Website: crate-barrel
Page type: payment
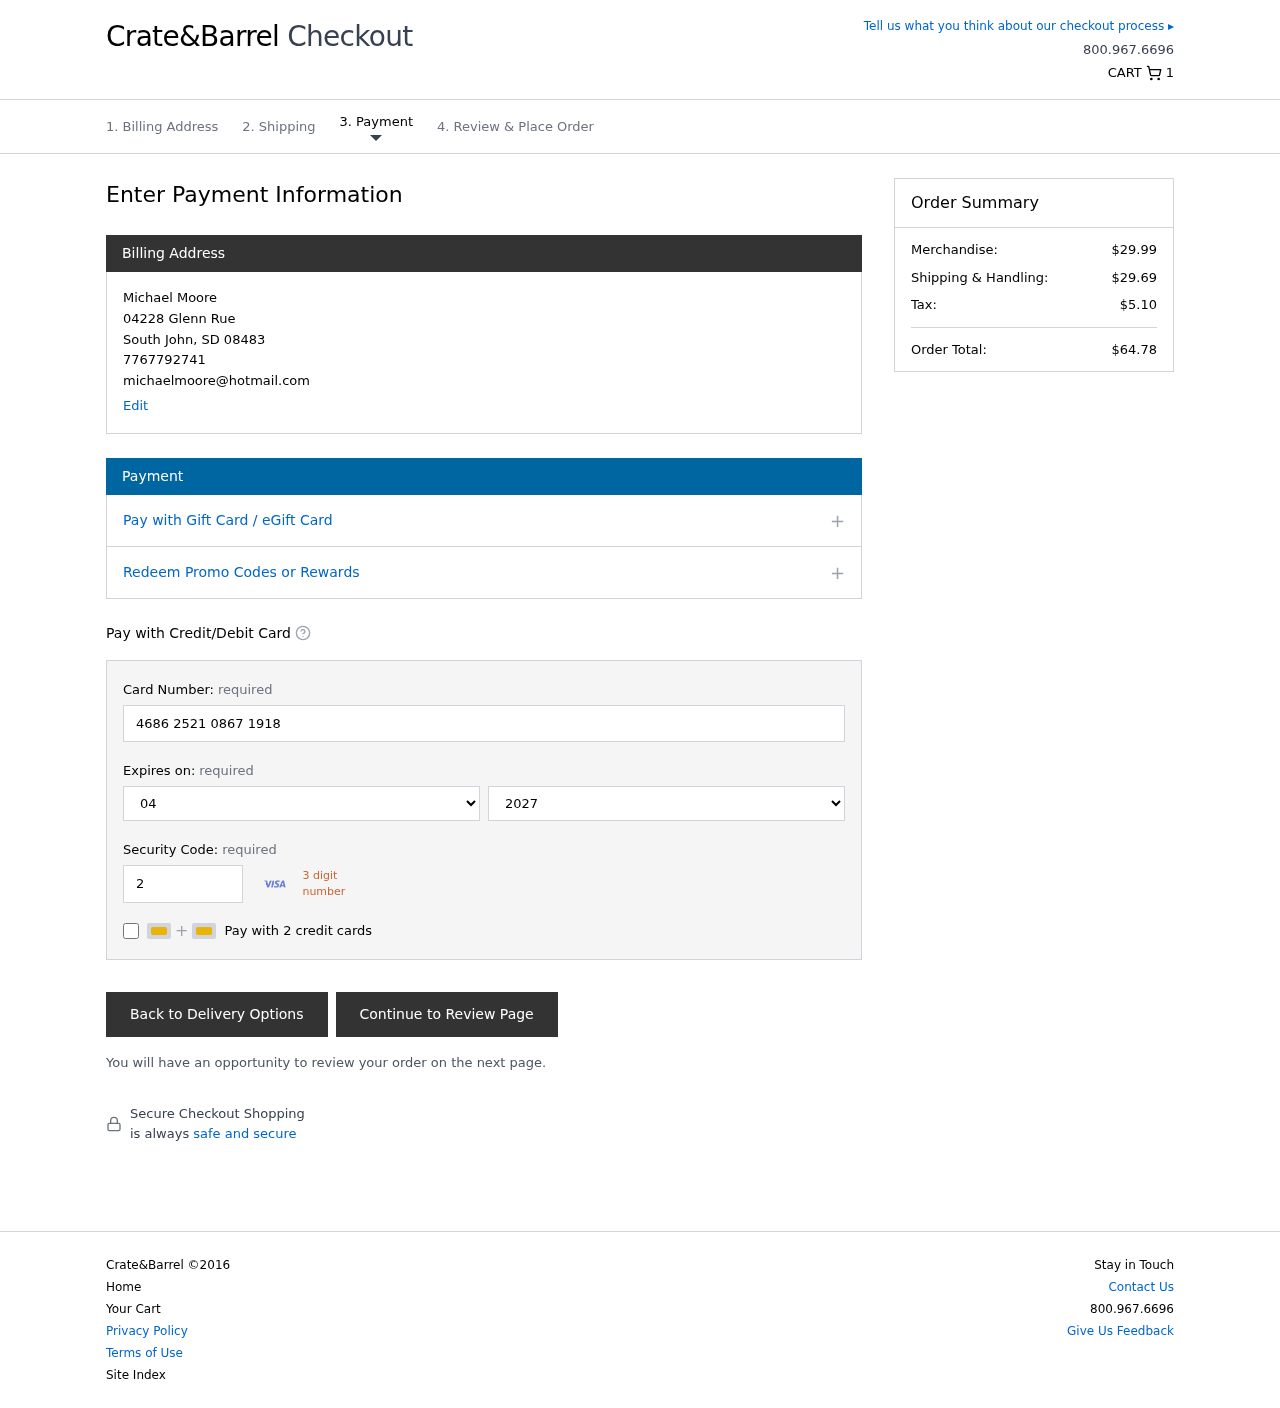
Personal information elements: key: PII_CARD_CVV
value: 237
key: PII_CARD_EXPIRY_MONTH
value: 04
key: PII_CARD_EXPIRY_YEAR
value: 27
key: PII_CARD_NUMBER
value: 4686 2521 0867 1918
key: PII_CITY
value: South John
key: PII_EMAIL
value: michaelmoore@hotmail.com
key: PII_FULLNAME
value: Michael Moore
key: PII_PHONE
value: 7767792741
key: PII_POSTCODE
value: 08483
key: PII_STATE_ABBR
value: SD
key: PII_STREET
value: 04228 Glenn Rue
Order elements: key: ORDER_NUM_ITEMS
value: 1
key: ORDER_SUBTOTAL
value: $29.99
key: ORDER_SHIPPING_COST
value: $29.69
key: ORDER_TAX
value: $5.10
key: ORDER_TOTAL
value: $64.78